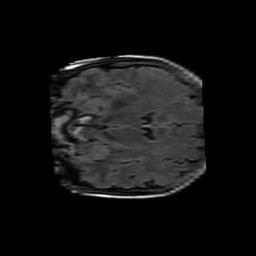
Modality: FLAIR
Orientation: coronal
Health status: ill
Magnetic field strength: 3 T